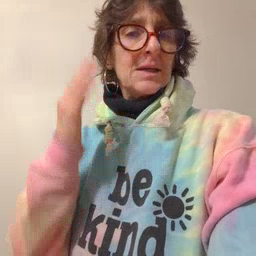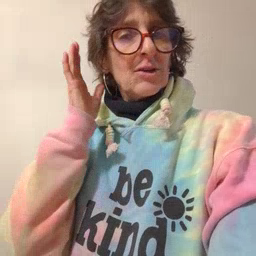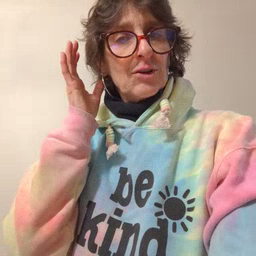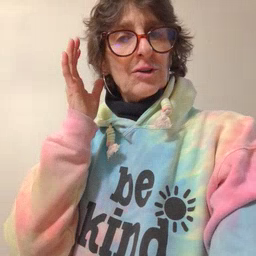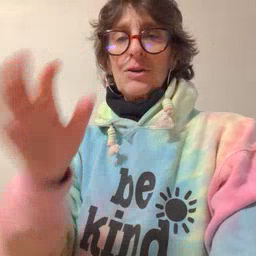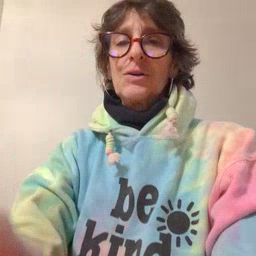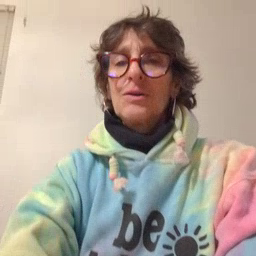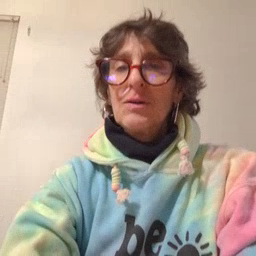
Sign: hear